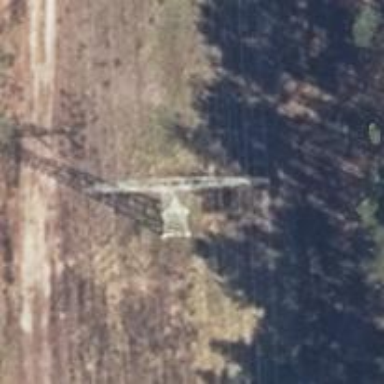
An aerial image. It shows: Power tower.